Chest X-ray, PA view. Patient: 21 years old, sex F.
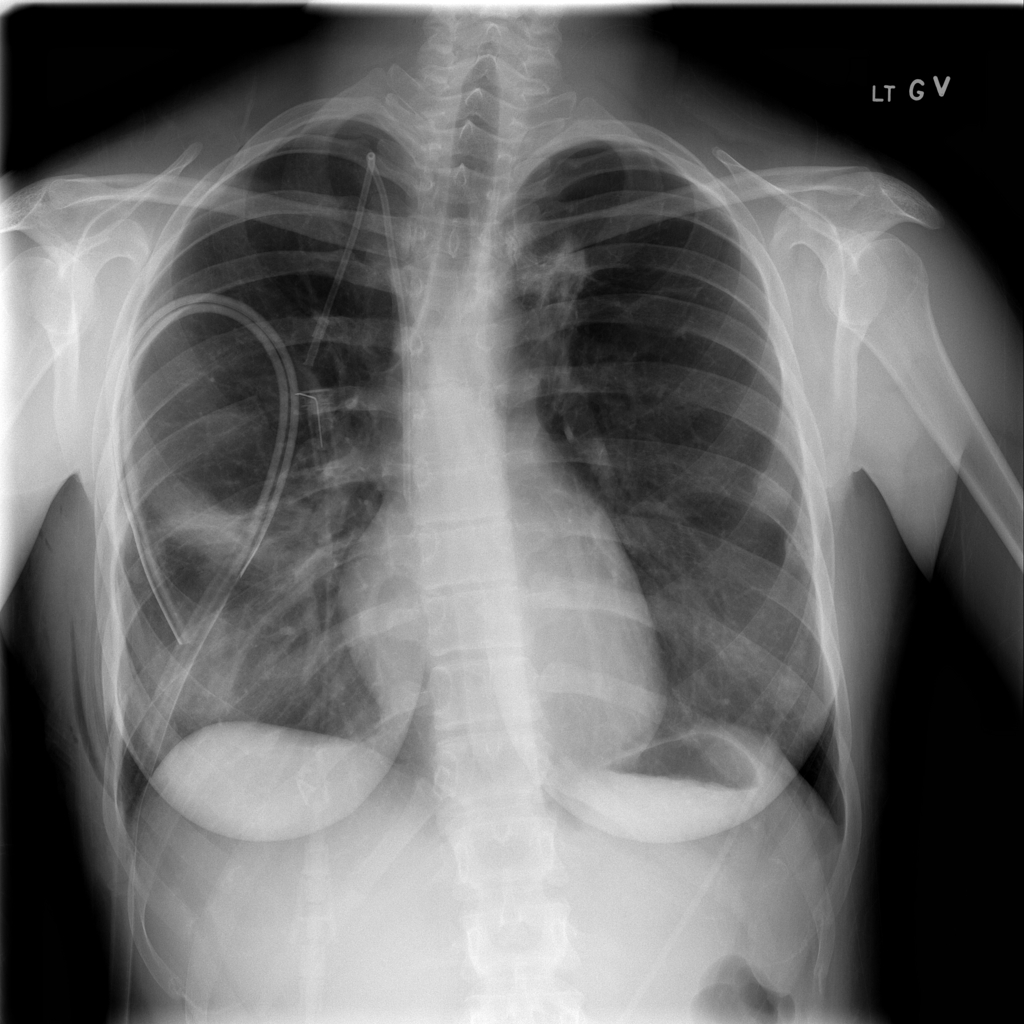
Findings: Emphysema